Interaction volume radius: 5 \u00c5
Interaction volume height: 25 \u00c5
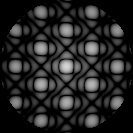
Disorder parameter: 0.008197